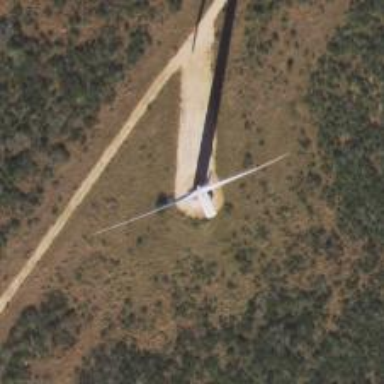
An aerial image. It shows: Wind generator powered by horizontal-axis wind turbine.